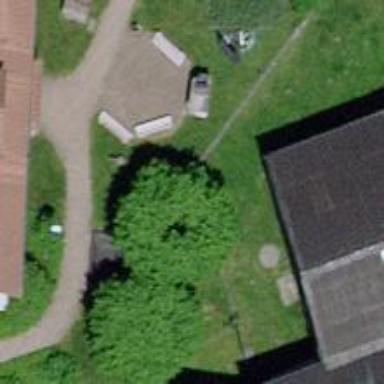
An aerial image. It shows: Playground with springy equipment.